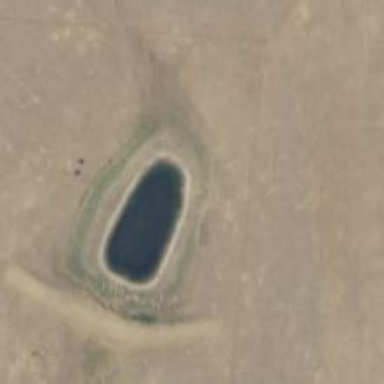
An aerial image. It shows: Reservoir.